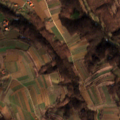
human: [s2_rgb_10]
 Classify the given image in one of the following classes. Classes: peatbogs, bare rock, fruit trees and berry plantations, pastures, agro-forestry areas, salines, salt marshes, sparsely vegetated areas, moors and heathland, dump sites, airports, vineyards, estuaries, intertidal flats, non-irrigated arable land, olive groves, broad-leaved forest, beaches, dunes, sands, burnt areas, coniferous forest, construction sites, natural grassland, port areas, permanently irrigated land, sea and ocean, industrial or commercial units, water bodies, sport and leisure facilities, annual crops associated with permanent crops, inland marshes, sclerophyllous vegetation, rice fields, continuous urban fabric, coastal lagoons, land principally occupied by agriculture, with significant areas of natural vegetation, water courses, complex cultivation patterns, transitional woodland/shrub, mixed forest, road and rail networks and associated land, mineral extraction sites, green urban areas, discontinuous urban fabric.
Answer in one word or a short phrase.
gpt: complex cultivation patterns, broad-leaved forest